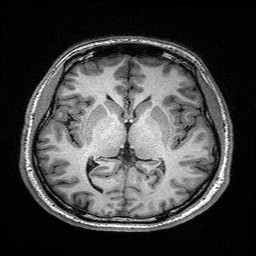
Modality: T1w
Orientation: coronal
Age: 25
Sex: male
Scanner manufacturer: siemens
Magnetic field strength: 3 T
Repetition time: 2.4 s
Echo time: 0.03 s